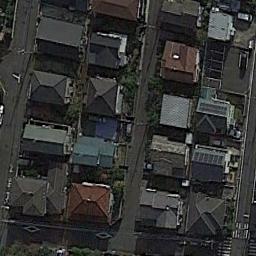
Label: residential